Question: My requirement is,
1. Load an image for drawable folder then add round corner around the image.
2. Fill with White/Green color Stroke around the image.
Here i complete both of them, here my problem is, when i store the image which is displayed in the image view it doesn't stored.
For round corner i used the below code.
'''
private BitmapDrawable roundCornered(BitmapDrawable scaledBitmap, int i) {
Bitmap bitmap = scaledBitmap.getBitmap();
result = Bitmap.createBitmap(bitmap.getWidth(), bitmap.getHeight(),
Bitmap.Config.ARGB_8888);
canvas = new Canvas(result);
color = 0xff424242;
paint = new Paint();
rect = new Rect(0, 0, bitmap.getWidth(), bitmap.getHeight());
rectF = new RectF(rect);
roundPx = i;
paint.setAntiAlias(true);
canvas.drawARGB(0, 0, 0, 0);
//Add Stroke code Snippet here
canvas.drawRoundRect(rectF, roundPx, roundPx, paint);
paint.setXfermode(new PorterDuffXfermode(Mode.SRC_IN));
canvas.drawBitmap(bitmap, rect, rect, paint);
BitmapDrawable finalresult = new BitmapDrawable(result);
saveImage_Rotate_white(finalresult.getBitmap());
return finalresult;
}
'''
in my :
'''
<?xml version="1.0" encoding="utf-8"?>
<RelativeLayout xmlns:android="http://schemas.android.com/apk/res/android"
android:id="@+id/finalLayout"
android:layout_width="fill_parent"
android:layout_height="fill_parent"
android:background="@android:color/black"
android:orientation="vertical" >
<ImageView
android:id="@+id/imageView1"
android:layout_width="wrap_content"
android:layout_height="wrap_content"
android:layout_centerHorizontal="true"
android:layout_centerVertical="true"
android:background="@drawable/roundcorner"
android:src="@drawable/test" />
<Button
android:id="@+id/button1"
android:layout_width="wrap_content"
android:layout_height="wrap_content"
android:layout_alignParentLeft="true"
android:layout_centerVertical="true"
android:layout_marginLeft="20dp"
android:text="Click here to Rotate" />
</RelativeLayout>
'''
To make ImageView as rounded edge,
'''
<shape xmlns:android="http://schemas.android.com/apk/res/android" >
<stroke
android:width="6dp"
android:color="#FFFFFF" />
<padding
android:bottom="3dp"
android:left="3dp"
android:right="3dp"
android:top="3dp" />
<corners android:radius="12dp" />
</shape>
'''
The final result of the code looks like below

Here i must save this image in my SdCard. How can i do this. Instead of xml, i tried with below code snippet in 'roundCornered()' method. This also won't work.
'''
// for stroke
final Rect rect1 = new Rect((rect.left - 10), (rect.top - 10),
(rect.right + 10), (rect.bottom + 10));
final RectF rectF1 = new RectF(rect1);
Paint p = new Paint();
p.setStrokeWidth(1.0f);
p.setColor(Color.GREEN);
p.setStyle(Style.STROKE);
paint.setXfermode(new PorterDuffXfermode(Mode.SRC_OUT));
canvas.drawRoundRect(rectF1, 12, 12, p);
'''
My Whole Activity is,
'''
public class BorderDraw extends Activity {
ImageView rec_image;
String rec_path;
RelativeLayout mLayout;
private Bitmap result;
private int color;
private Paint paint;
private Rect rect;
private RectF rectF;
private Canvas canvas;
private float roundPx;
RelativeLayout innerLayout;
static File rotated_File, bordered_file;
Button b1;
@Override
protected void onCreate(Bundle savedInstanceState) {
// TODO Auto-generated method stub
super.onCreate(savedInstanceState);
setContentView(R.layout.main);
b1 = (Button) findViewById(R.id.button1);
b1.setVisibility(View.GONE);
mLayout = (RelativeLayout) findViewById(R.id.finalLayout);
rec_image = (ImageView) findViewById(R.id.imageView1);
rec_path = getIntent().getExtras().getString("image_file");
Log.v("Image Path", rec_path);
// rec_image.setDrawingCacheEnabled(true);
String fname = "RoundCorner.jpg";
rotated_File = new File("/sdcard/" + fname);
bordered_file = new File("/sdcard/cornered_image.png");
BitmapDrawable scaledBitmap = resizeBitmap(rec_path, 200, 200,
rec_image);
BitmapDrawable cornered_bitmap = roundCornered(scaledBitmap, 12);
// saveImage_Rotate_white(cornered_bitmap.getBitmap());
rec_image.setImageDrawable(cornered_bitmap);
System.out.println("ImageView Height" + rec_image.getHeight());
System.out.println("ImageView Width" + rec_image.getWidth());
}
private BitmapDrawable roundCornered(BitmapDrawable scaledBitmap, int i) {
Bitmap bitmap = scaledBitmap.getBitmap();
result = Bitmap.createBitmap(bitmap.getWidth(), bitmap.getHeight(),
Bitmap.Config.ARGB_8888);
canvas = new Canvas(result);
color = 0xff424242;
paint = new Paint();
rect = new Rect(0, 0, bitmap.getWidth(), bitmap.getHeight());
rectF = new RectF(rect);
roundPx = i;
paint.setAntiAlias(true);
canvas.drawARGB(0, 0, 0, 0);
canvas.drawRoundRect(rectF, roundPx, roundPx, paint);
paint.setXfermode(new PorterDuffXfermode(Mode.SRC_IN));
canvas.drawBitmap(bitmap, rect, rect, paint);
BitmapDrawable finalresult = new BitmapDrawable(result);
saveImage_Rotate_white(finalresult.getBitmap());
return finalresult;
}
private void saveImage_Rotate_white(Bitmap bitmap) {
rec_image.setImageBitmap(bitmap);
final Bitmap myRoundedImage = rec_image.getDrawingCache();
if (bordered_file.exists())
bordered_file.delete();
try {
FileOutputStream out = new FileOutputStream(bordered_file);
myRoundedImage.compress(Bitmap.CompressFormat.PNG, 90, out);
out.flush();
out.close();
} catch (Exception e) {
e.printStackTrace();
}
}
private BitmapDrawable resizeBitmap(String rec_path2, int wantedWidth,
int wantedHeight, ImageView view) {
// TODO Auto-generated method stub
BitmapFactory.Options options = new BitmapFactory.Options();
options.inTempStorage = new byte[16 * 1024];
Bitmap rec_bitmap = BitmapFactory.decodeFile(rec_path2, options);
int width = rec_bitmap.getWidth();
int height = rec_bitmap.getHeight();
float xScale = ((float) wantedWidth) / width;
float yScale = ((float) wantedHeight) / height;
float scale = (xScale <= yScale) ? xScale : yScale;
Matrix matrix = new Matrix();
matrix.postScale(scale, scale);
Bitmap scaledBitmap = Bitmap.createBitmap(rec_bitmap, 0, 0, width,
height, matrix, true);
BitmapDrawable finalImage = new BitmapDrawable(scaledBitmap);
width = scaledBitmap.getWidth();
height = scaledBitmap.getHeight();
return finalImage;
}
static void saveImage_Rotate(Bitmap dest2) {
if (rotated_File.exists())
rotated_File.delete();
try {
FileOutputStream out = new FileOutputStream(rotated_File);
dest2.compress(Bitmap.CompressFormat.PNG, 100, out);
out.flush();
out.close();
} catch (Exception e) {
e.printStackTrace();
}
}
}
'''
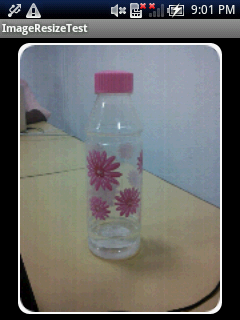
Answer: well one thing you could implement is the following:
In your 'Activity', 'Fragment', or wherever you are inflating your 'XML' enable the cache for your 'View' like this:
'''
ImageView myImageView= (ImageView)findViewById(R.id.imageView1);
myImageView.setDrawingCacheEnabled(true);
'''
and whenever you want to retrieve the bitmap you just call the get drawing cache like this:
'''
final Bitmap myRoundedImage = myImageView.getDrawingCache();
'''
Alternatively you can do this:
'''
final Bitmap myRoundedImage = Bitmap.createBitmap(
myImageView.getWidth(), myImageView.getHeight(), Bitmap.Config.ARGB_8888 );
final Canvas canvas = new Canvas( myRoundedImage );
myImageView.draw( canvas );
'''
and once you have your bitmap, all you have to do is save it to the SD card with something like:
'''
try {
FileOutputStream out = new FileOutputStream(filename);
myRoundedImage.compress(Bitmap.CompressFormat.PNG, 90, out);
} catch (Exception e) {
e.printStackTrace();
}
'''